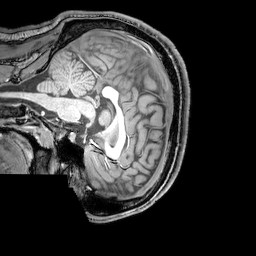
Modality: T1w
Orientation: sagittal
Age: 23
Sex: male
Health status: healthy
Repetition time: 0.081 s
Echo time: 0.037 s